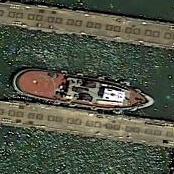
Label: civil